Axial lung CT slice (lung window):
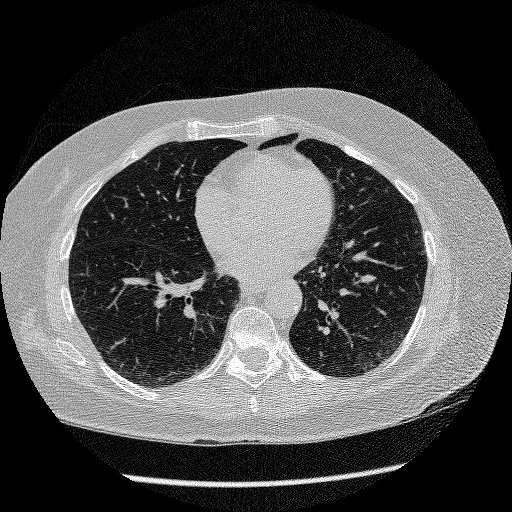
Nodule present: no